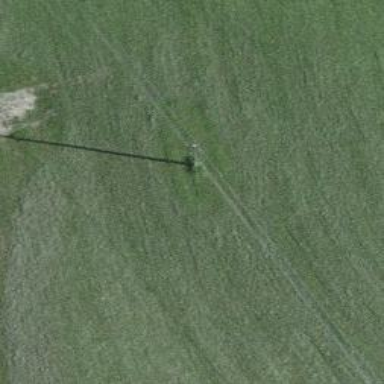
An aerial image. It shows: Minor power line.